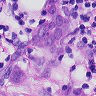
Metastatic tissue present: yes